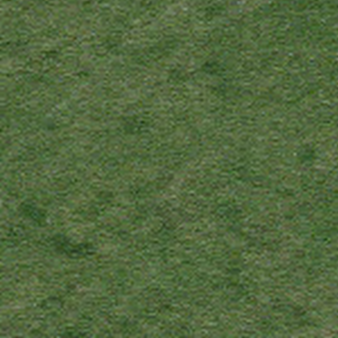
Label: other